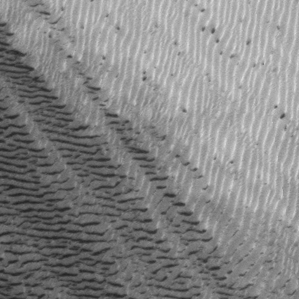
Label: frost